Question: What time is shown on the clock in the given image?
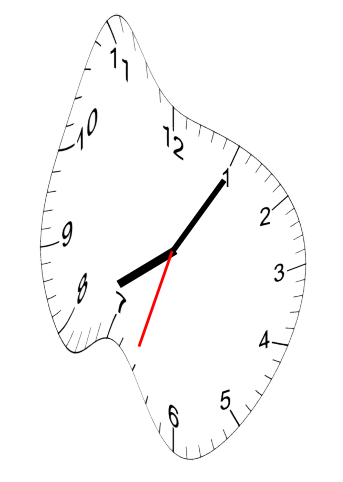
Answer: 08:05:33